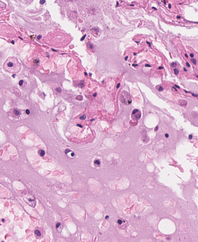
Tumor epithelial tissue: no
Tumor-associated stroma tissue: no
Normal tissue: yes